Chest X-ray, PA view. Patient: 51 years old, sex M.
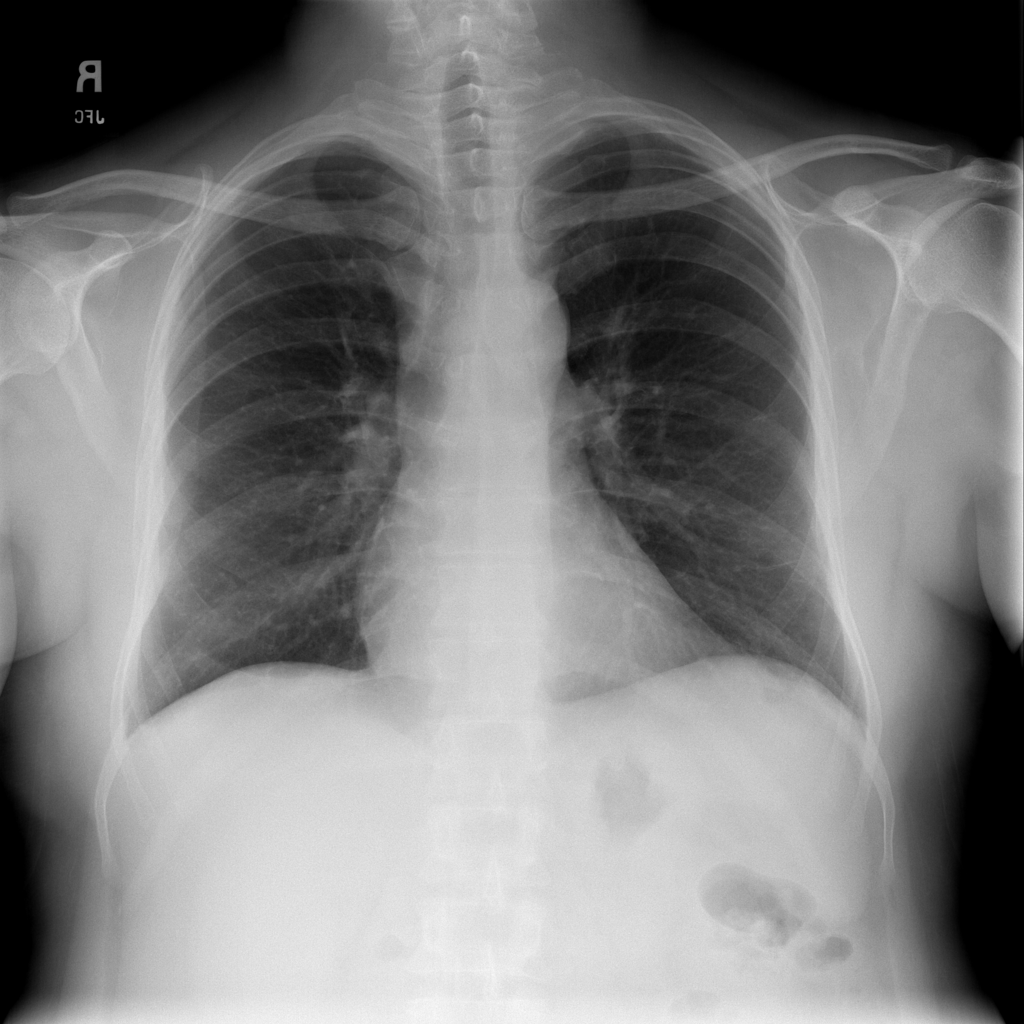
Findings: Infiltration